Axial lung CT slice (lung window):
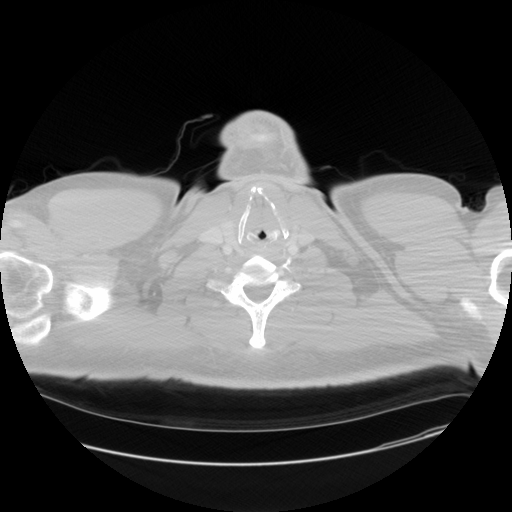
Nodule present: no